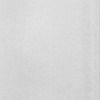
Label: dusty